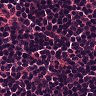
Metastatic tissue present: no